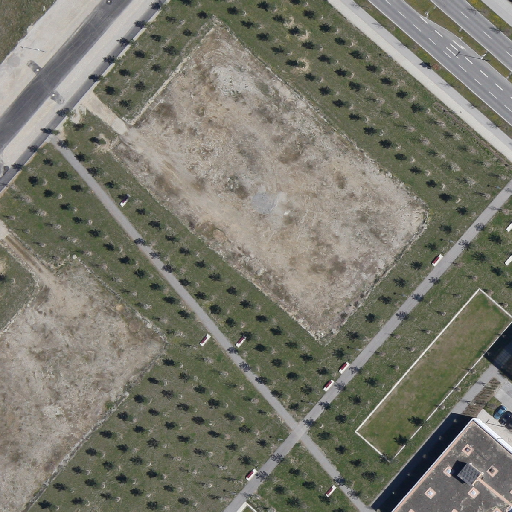
Referring expression: bikeway